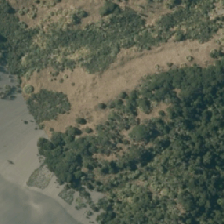
Land cover: low_producing_grassland